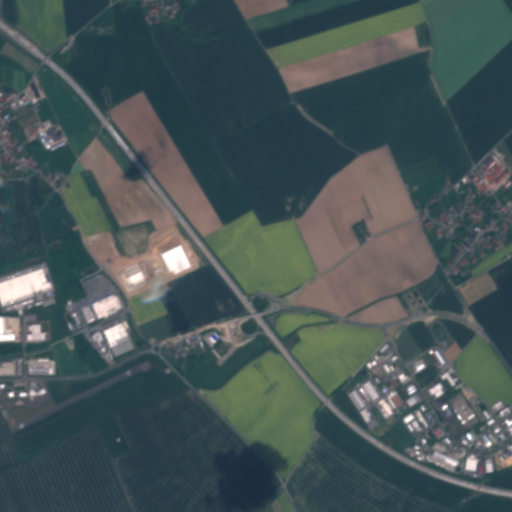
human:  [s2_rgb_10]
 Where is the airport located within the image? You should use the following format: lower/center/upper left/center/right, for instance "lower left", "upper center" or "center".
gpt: The airport is located in the lower left of the image.
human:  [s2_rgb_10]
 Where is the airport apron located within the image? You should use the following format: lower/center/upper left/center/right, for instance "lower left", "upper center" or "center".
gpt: The airport apron is located in the lower left of the image.
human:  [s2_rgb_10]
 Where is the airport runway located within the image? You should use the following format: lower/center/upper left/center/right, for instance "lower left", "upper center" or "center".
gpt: The airport runway is located in the lower left of the image.
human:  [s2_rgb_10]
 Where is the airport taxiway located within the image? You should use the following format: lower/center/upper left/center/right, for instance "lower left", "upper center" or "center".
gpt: The airport taxiway is located in the lower left of the image.
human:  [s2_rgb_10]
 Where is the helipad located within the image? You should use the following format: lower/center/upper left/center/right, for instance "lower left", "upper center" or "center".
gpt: The helipad is located in the lower left of the image.
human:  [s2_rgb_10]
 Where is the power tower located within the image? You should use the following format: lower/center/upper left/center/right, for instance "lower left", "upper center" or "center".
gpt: The power tower is located in the lower right of the image.
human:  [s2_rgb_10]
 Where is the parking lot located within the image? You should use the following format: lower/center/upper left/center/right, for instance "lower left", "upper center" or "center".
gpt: There is no parking lot in the image.